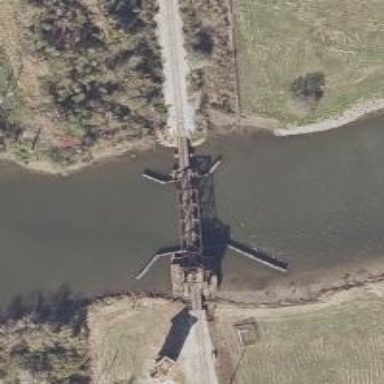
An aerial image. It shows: Bridge over railway line.